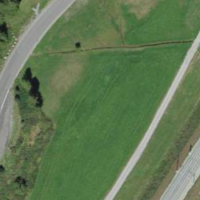
EUNIS habitat code: 24
Species observed at this site:
Dactylorhiza majalis